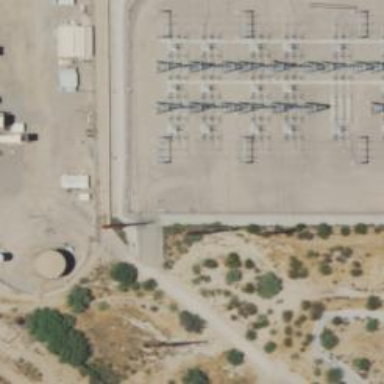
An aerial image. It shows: Switch for power supply.